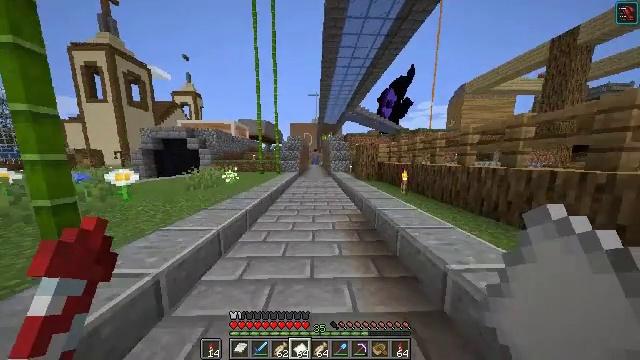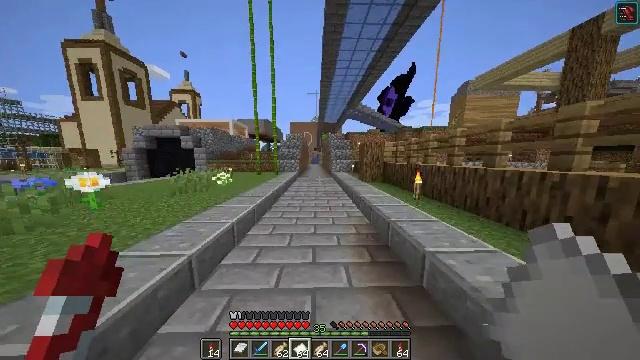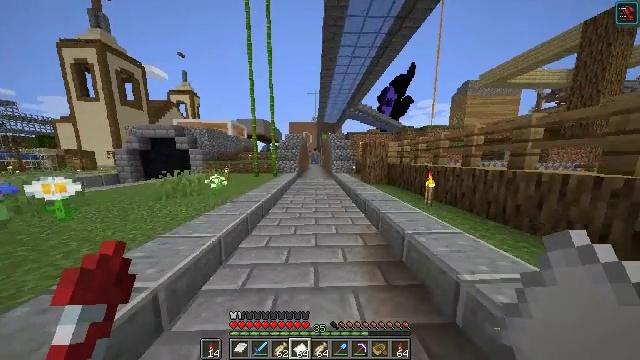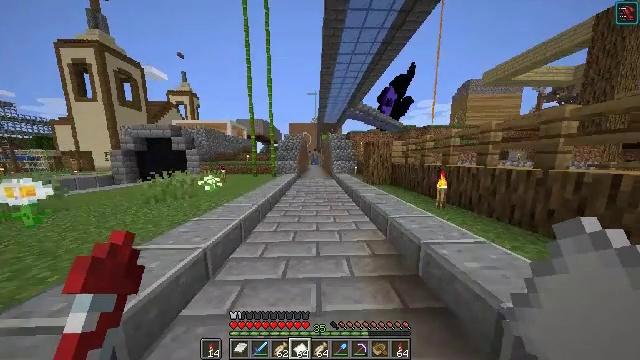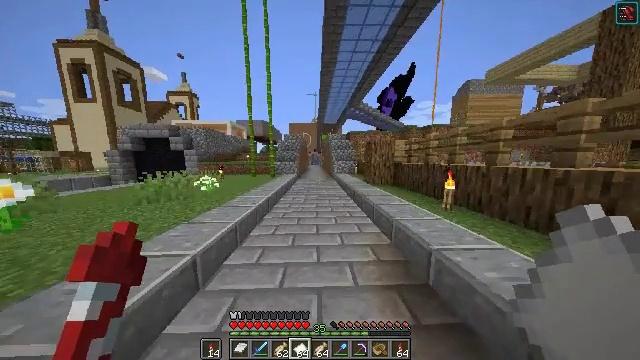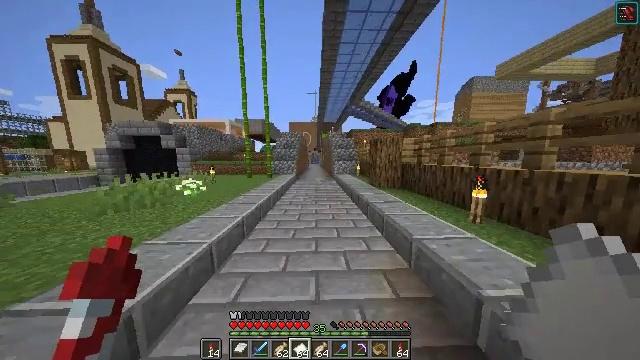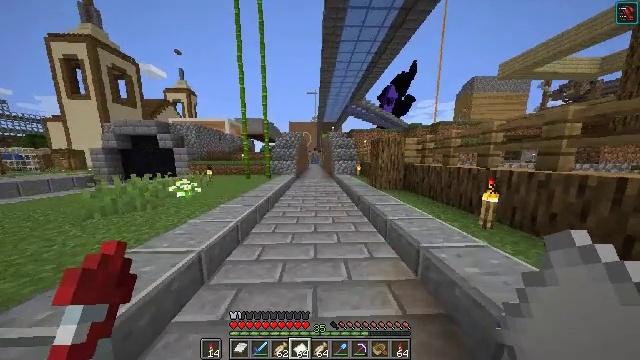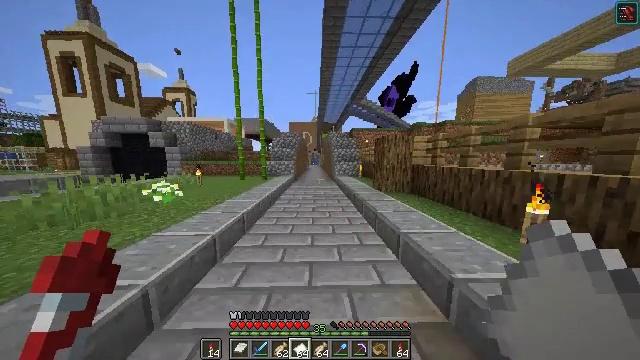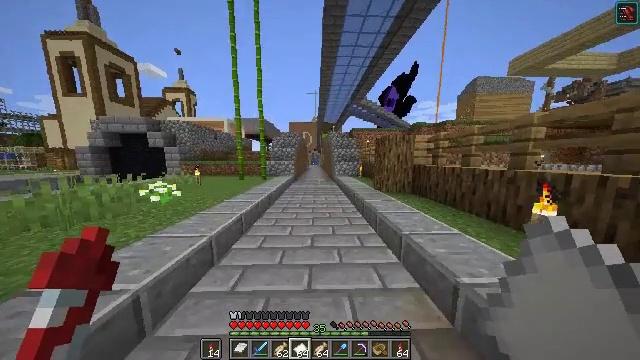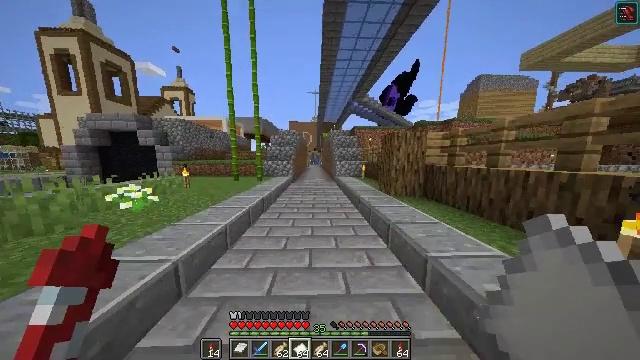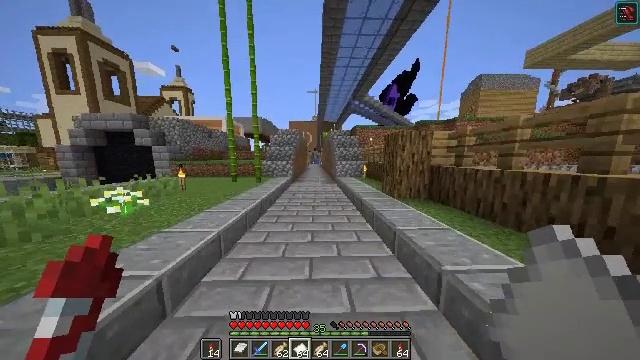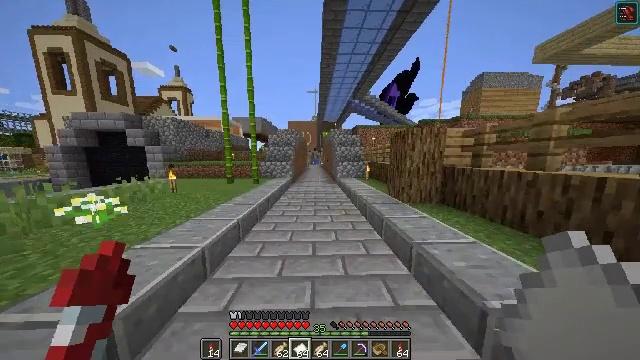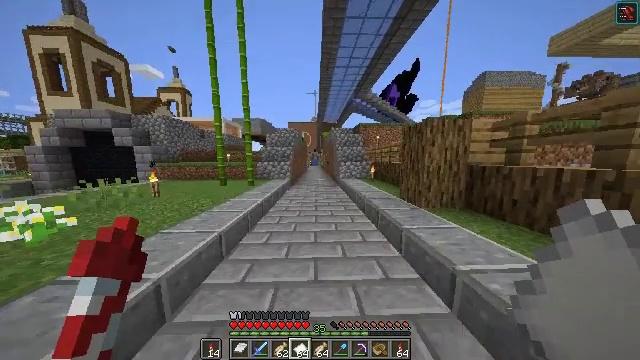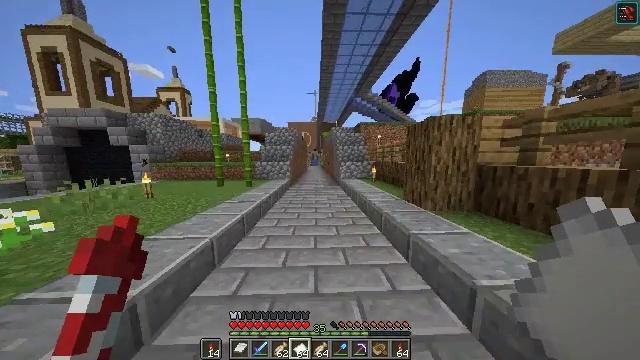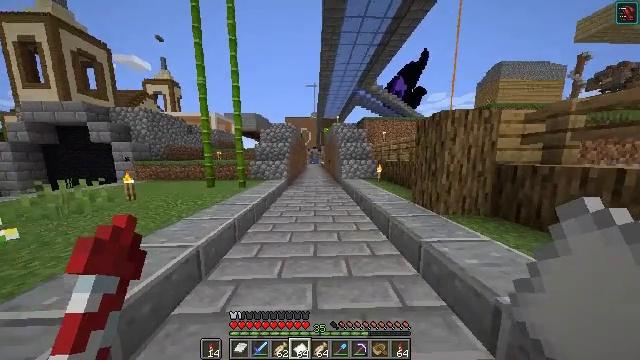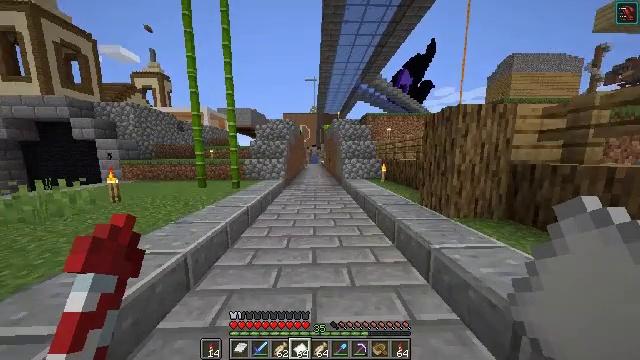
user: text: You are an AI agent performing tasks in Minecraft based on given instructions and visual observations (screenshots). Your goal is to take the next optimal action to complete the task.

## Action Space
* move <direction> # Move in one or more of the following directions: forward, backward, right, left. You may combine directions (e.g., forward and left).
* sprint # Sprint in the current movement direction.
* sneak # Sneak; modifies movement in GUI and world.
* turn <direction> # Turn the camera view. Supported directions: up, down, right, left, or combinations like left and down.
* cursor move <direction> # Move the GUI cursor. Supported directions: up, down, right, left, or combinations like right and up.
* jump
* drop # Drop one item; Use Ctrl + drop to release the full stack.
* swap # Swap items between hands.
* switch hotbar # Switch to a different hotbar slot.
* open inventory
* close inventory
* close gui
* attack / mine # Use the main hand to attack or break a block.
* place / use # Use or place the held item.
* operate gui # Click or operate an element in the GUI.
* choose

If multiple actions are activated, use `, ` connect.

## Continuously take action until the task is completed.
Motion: motion action
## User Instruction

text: Use paper and a compass to craft a map.
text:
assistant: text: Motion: move forward
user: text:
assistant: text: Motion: move forward
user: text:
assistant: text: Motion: move forward
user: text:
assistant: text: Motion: move forward
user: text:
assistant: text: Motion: move forward
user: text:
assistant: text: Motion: move forward
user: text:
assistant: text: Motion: move forward
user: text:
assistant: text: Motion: move forward
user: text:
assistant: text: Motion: move forward
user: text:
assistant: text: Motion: move forward
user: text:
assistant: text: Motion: move forward
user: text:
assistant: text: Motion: move forward
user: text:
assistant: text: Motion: no_op
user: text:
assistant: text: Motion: no_op
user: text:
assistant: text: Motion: no_op
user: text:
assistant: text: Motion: no_op
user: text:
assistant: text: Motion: no_op
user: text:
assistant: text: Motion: no_op
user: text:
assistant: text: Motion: no_op
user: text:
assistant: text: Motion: no_op
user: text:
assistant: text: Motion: no_op
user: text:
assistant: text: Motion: no_op
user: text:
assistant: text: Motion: no_op
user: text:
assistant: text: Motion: no_op
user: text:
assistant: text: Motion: no_op
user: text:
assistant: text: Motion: no_op
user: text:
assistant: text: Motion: no_op
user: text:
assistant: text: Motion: no_op
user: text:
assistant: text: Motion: no_op
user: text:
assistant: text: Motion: no_op